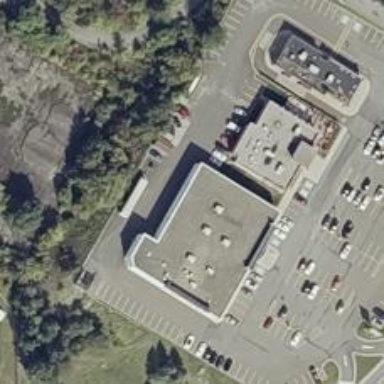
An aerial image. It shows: Post office.